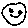
Label: smiley face